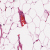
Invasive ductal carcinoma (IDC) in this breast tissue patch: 0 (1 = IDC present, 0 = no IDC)